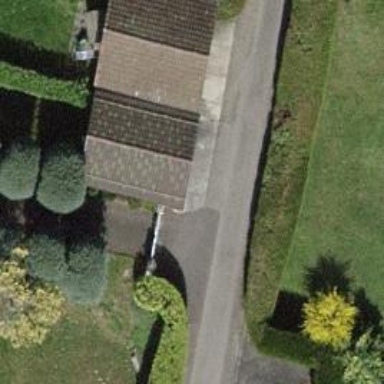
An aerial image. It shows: Garage building.